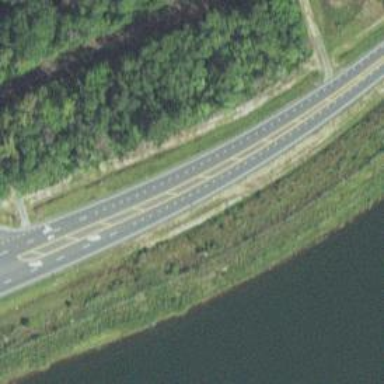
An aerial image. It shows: Asphalt road classified as tertiary.